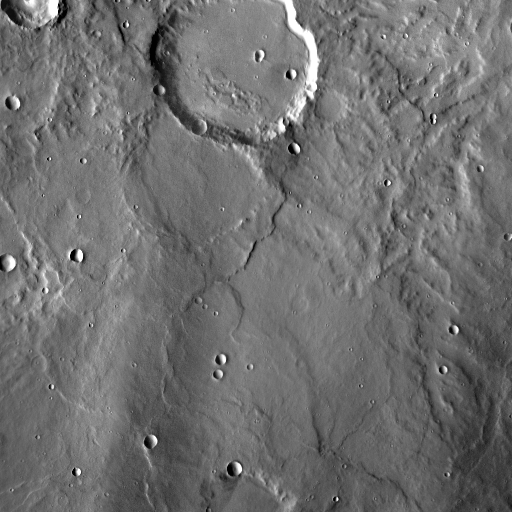
Crater classes present: Background, Other, Buried, Secondary